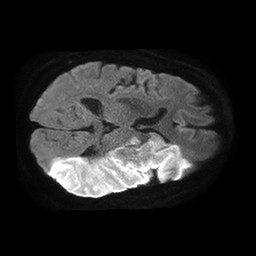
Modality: TRACE
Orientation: axial
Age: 69
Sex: male
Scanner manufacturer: philips
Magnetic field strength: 1.5 T
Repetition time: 4.6 s
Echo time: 0.08631 s